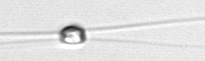
Label: Chaetoceros_similis